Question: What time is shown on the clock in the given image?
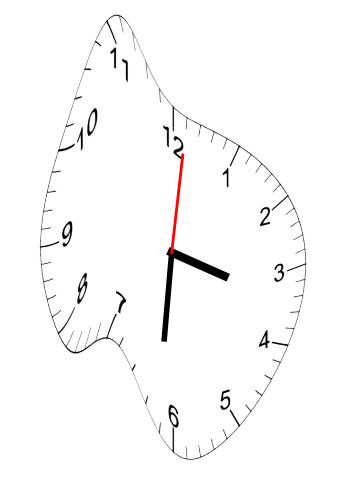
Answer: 03:31:01